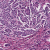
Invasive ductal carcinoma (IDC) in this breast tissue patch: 1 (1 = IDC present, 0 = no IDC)